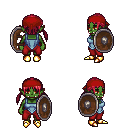
a pixel art fantasy rpg character, female body template, orc, green skin, blue vest, red pants, ruby red twin-tailed hairstyle, red bandana, gold boots, shield, four views (front, back, left, right), 2x2 character sprite sheet, small pixel art, hard edges, no anti-aliasing